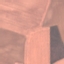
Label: AnnualCrop